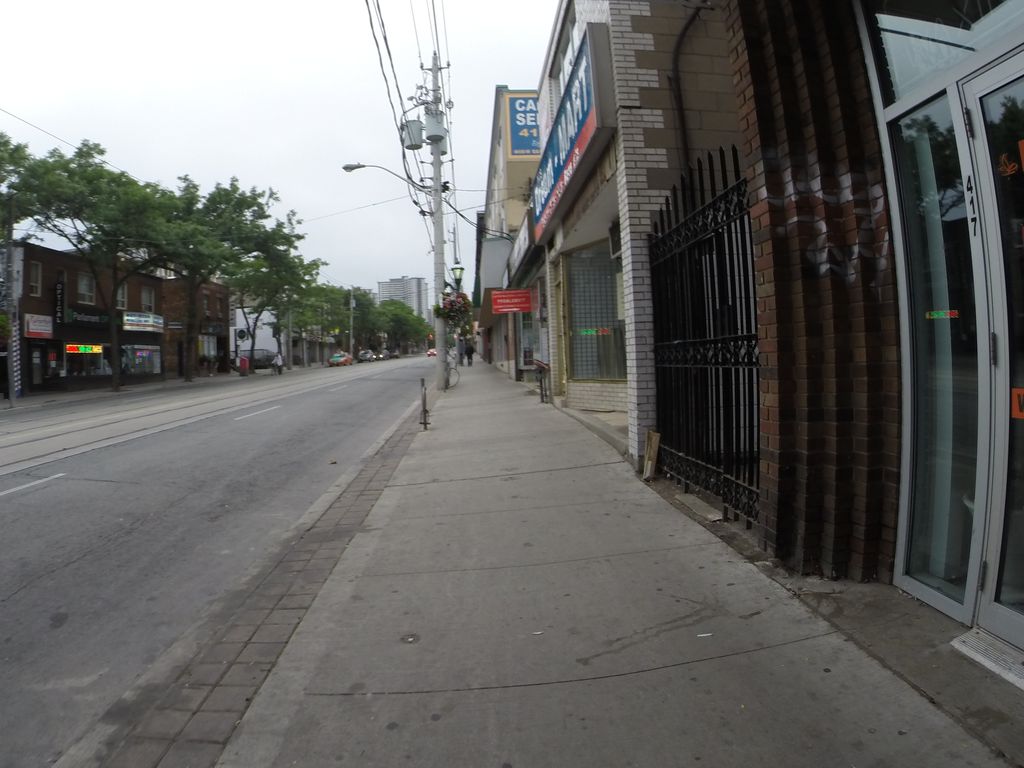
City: toronto